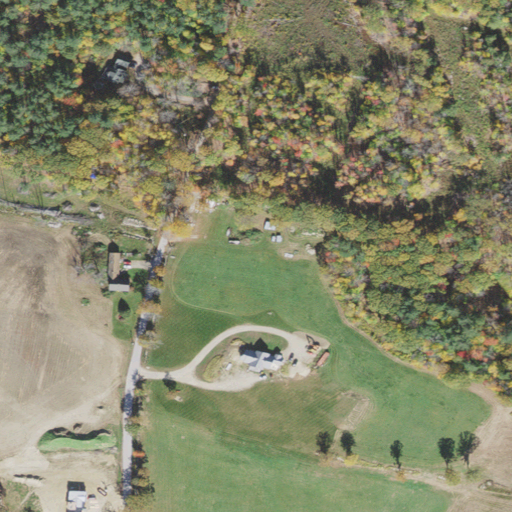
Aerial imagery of mountain in New Hampshire named Lockes Hill containing mixed forest, pasture, deciduous forest, open development, grassland, evergreen forest, shrub, medium intensity development, and low intensity development